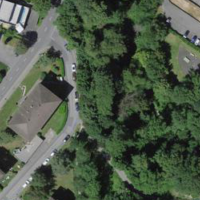
EUNIS habitat code: 53
Species observed at this site:
Cardamine pratensis
Aesculus hippocastanum